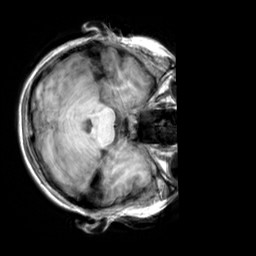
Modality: T1w
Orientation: axial
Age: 28
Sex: female